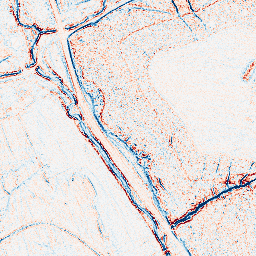
Category: edge_preserving
Decomposition family: bilateral
Decomposition parameters: d: 5
sigma_color: 50
sigma_space: 50
Upsampling method: lanczos
Upsampling parameters: scale: 2
Upsampling scale: 2